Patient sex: F
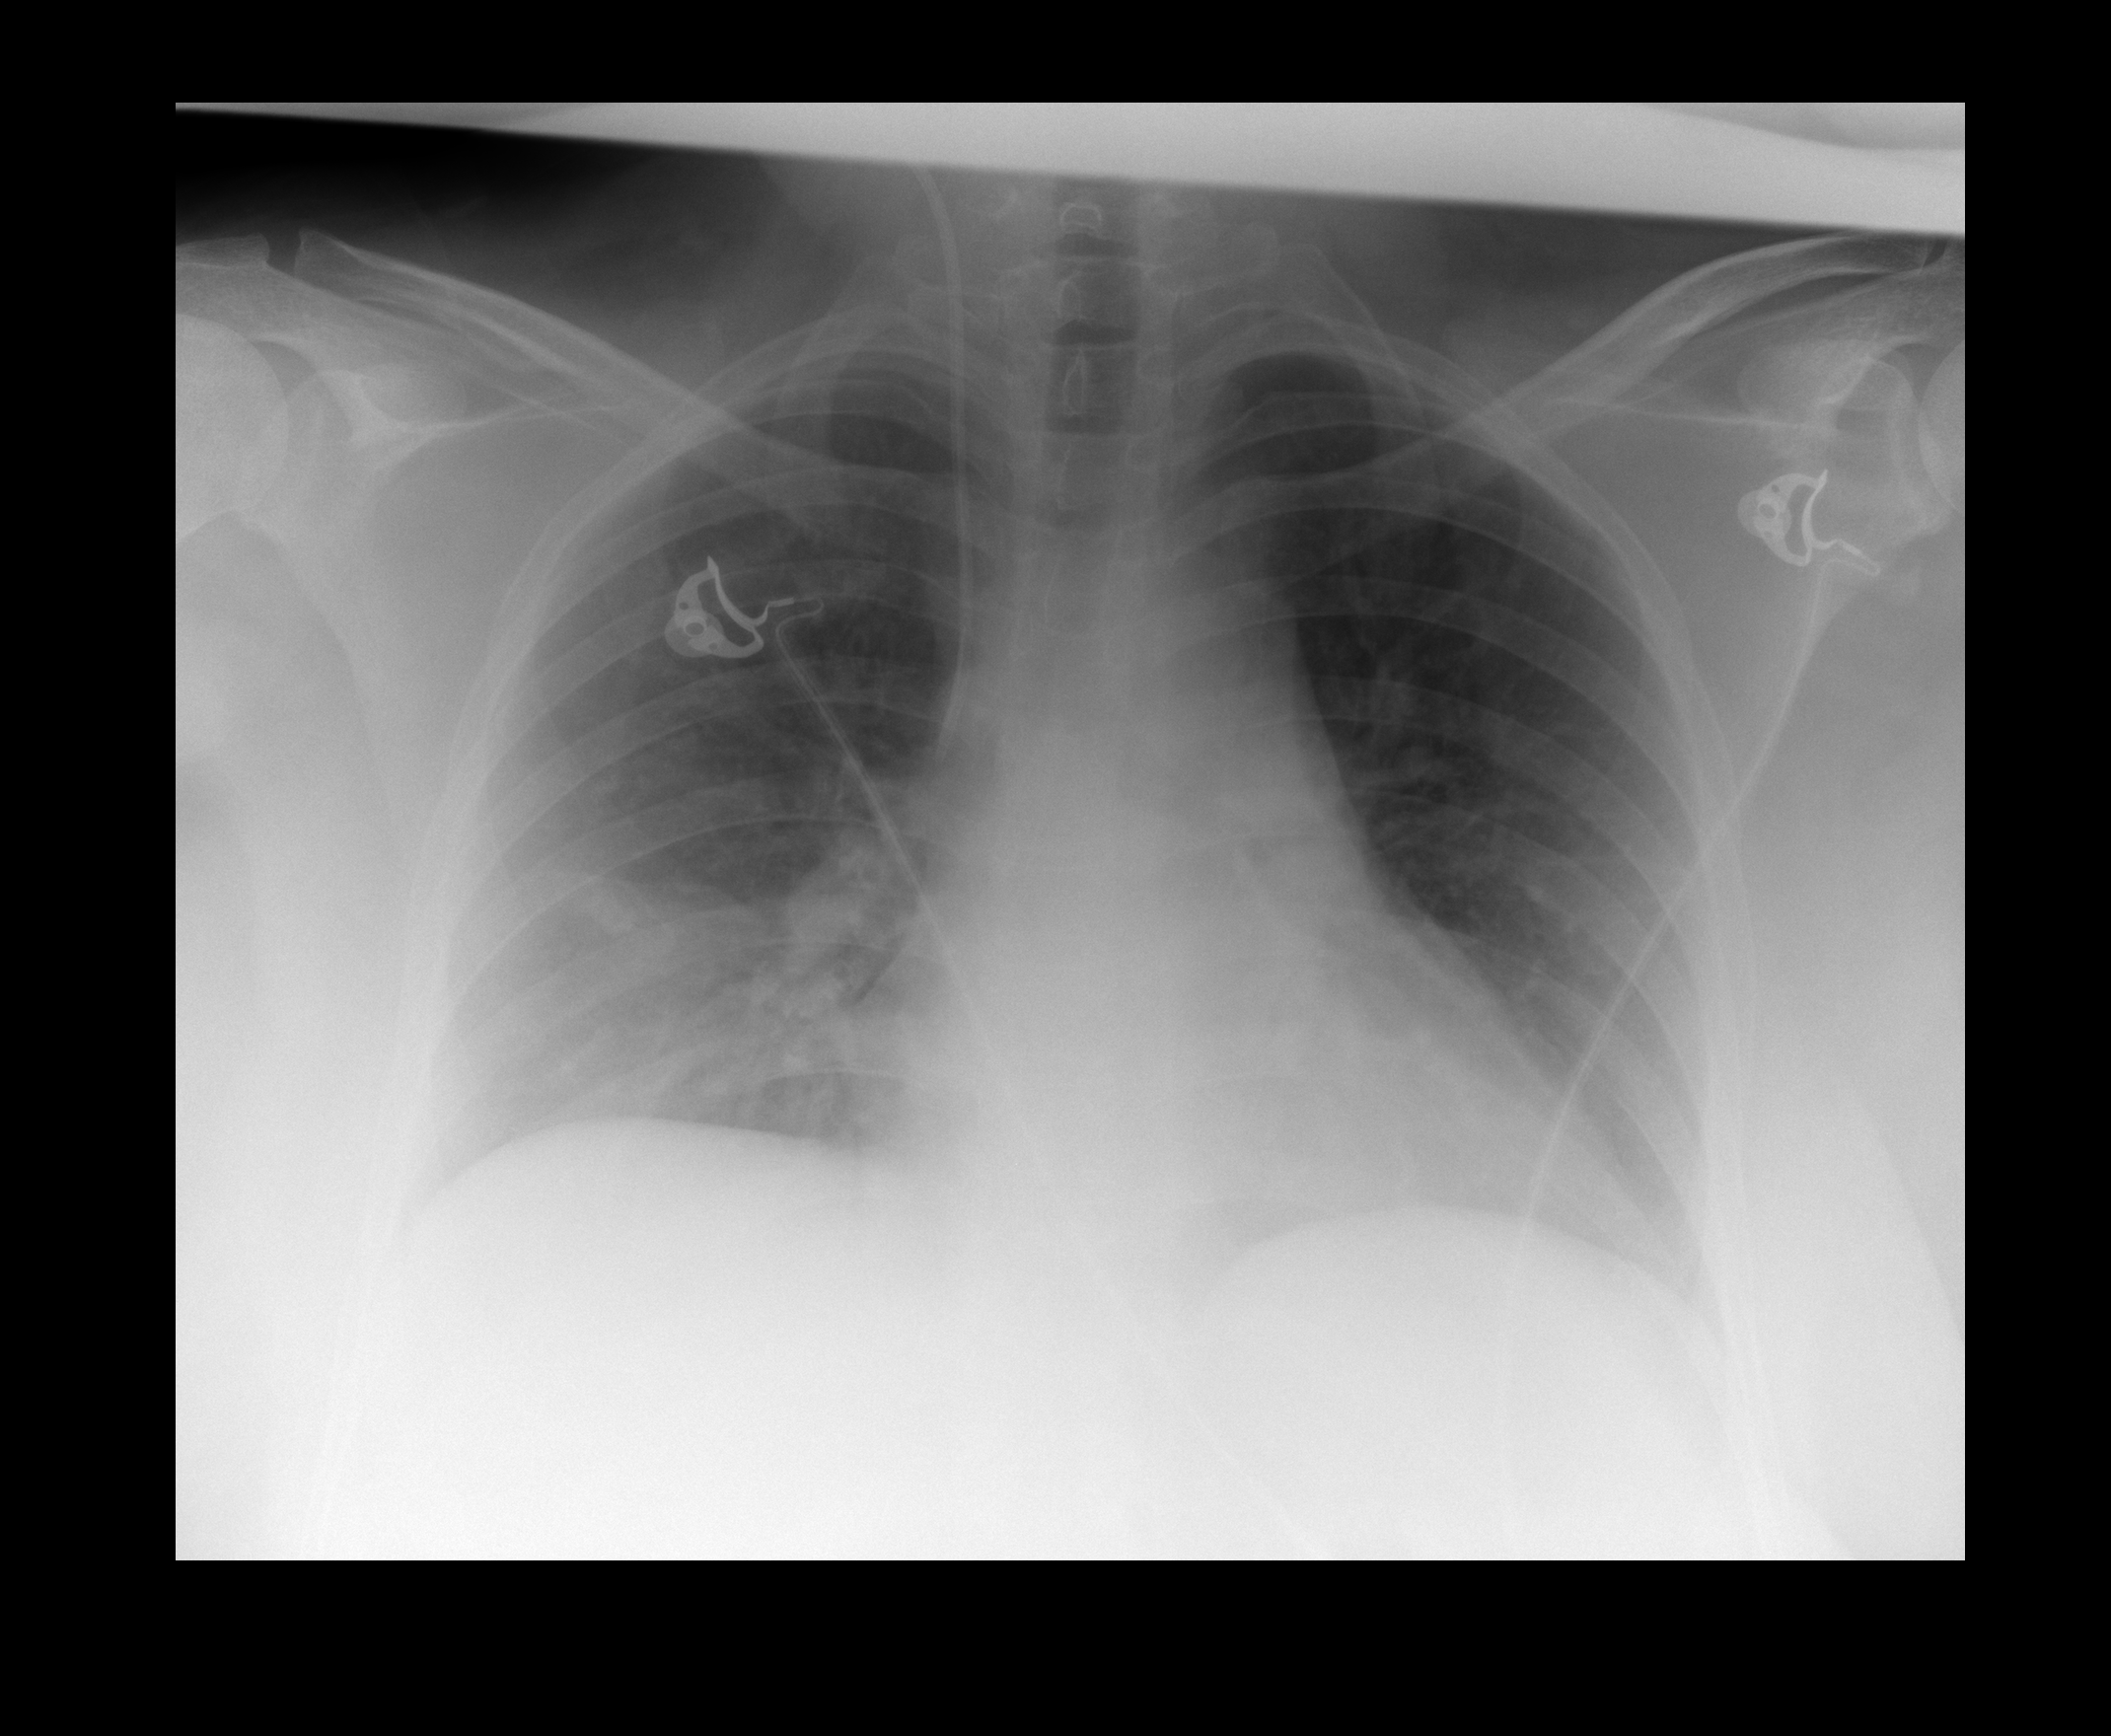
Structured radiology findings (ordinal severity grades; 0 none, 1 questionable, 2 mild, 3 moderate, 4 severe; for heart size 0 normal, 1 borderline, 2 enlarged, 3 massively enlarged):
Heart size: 0
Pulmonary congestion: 2
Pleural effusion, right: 0
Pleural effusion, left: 0
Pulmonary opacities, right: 2
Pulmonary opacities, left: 0
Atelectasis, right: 0
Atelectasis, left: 0